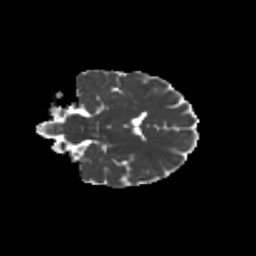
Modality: MD
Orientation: coronal
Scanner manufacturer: siemens
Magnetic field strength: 3 T
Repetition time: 9.2 s
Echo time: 0.084 s